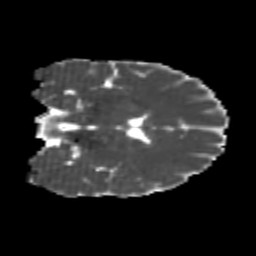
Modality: MD
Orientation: coronal
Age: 22
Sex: male
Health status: healthy
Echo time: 0.074 s